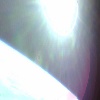
Label: sunburn